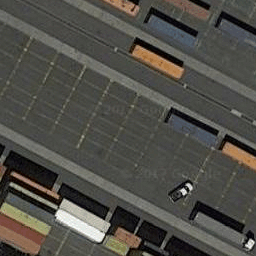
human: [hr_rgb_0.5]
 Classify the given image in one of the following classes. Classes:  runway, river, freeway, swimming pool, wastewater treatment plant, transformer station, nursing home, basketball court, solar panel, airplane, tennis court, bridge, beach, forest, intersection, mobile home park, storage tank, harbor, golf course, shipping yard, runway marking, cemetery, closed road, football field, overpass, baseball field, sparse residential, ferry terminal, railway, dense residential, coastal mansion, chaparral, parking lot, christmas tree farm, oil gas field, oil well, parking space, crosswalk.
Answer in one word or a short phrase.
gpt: shipping yard